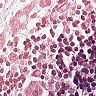
Metastatic tissue present: yes